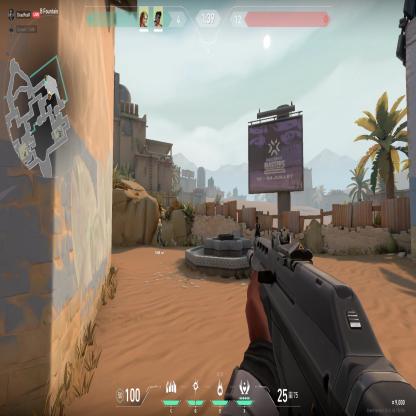
Label: teammate